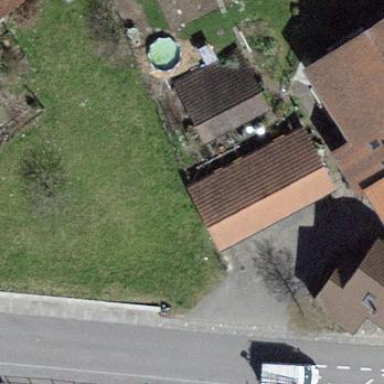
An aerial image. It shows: Building with tiled roof.